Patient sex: M
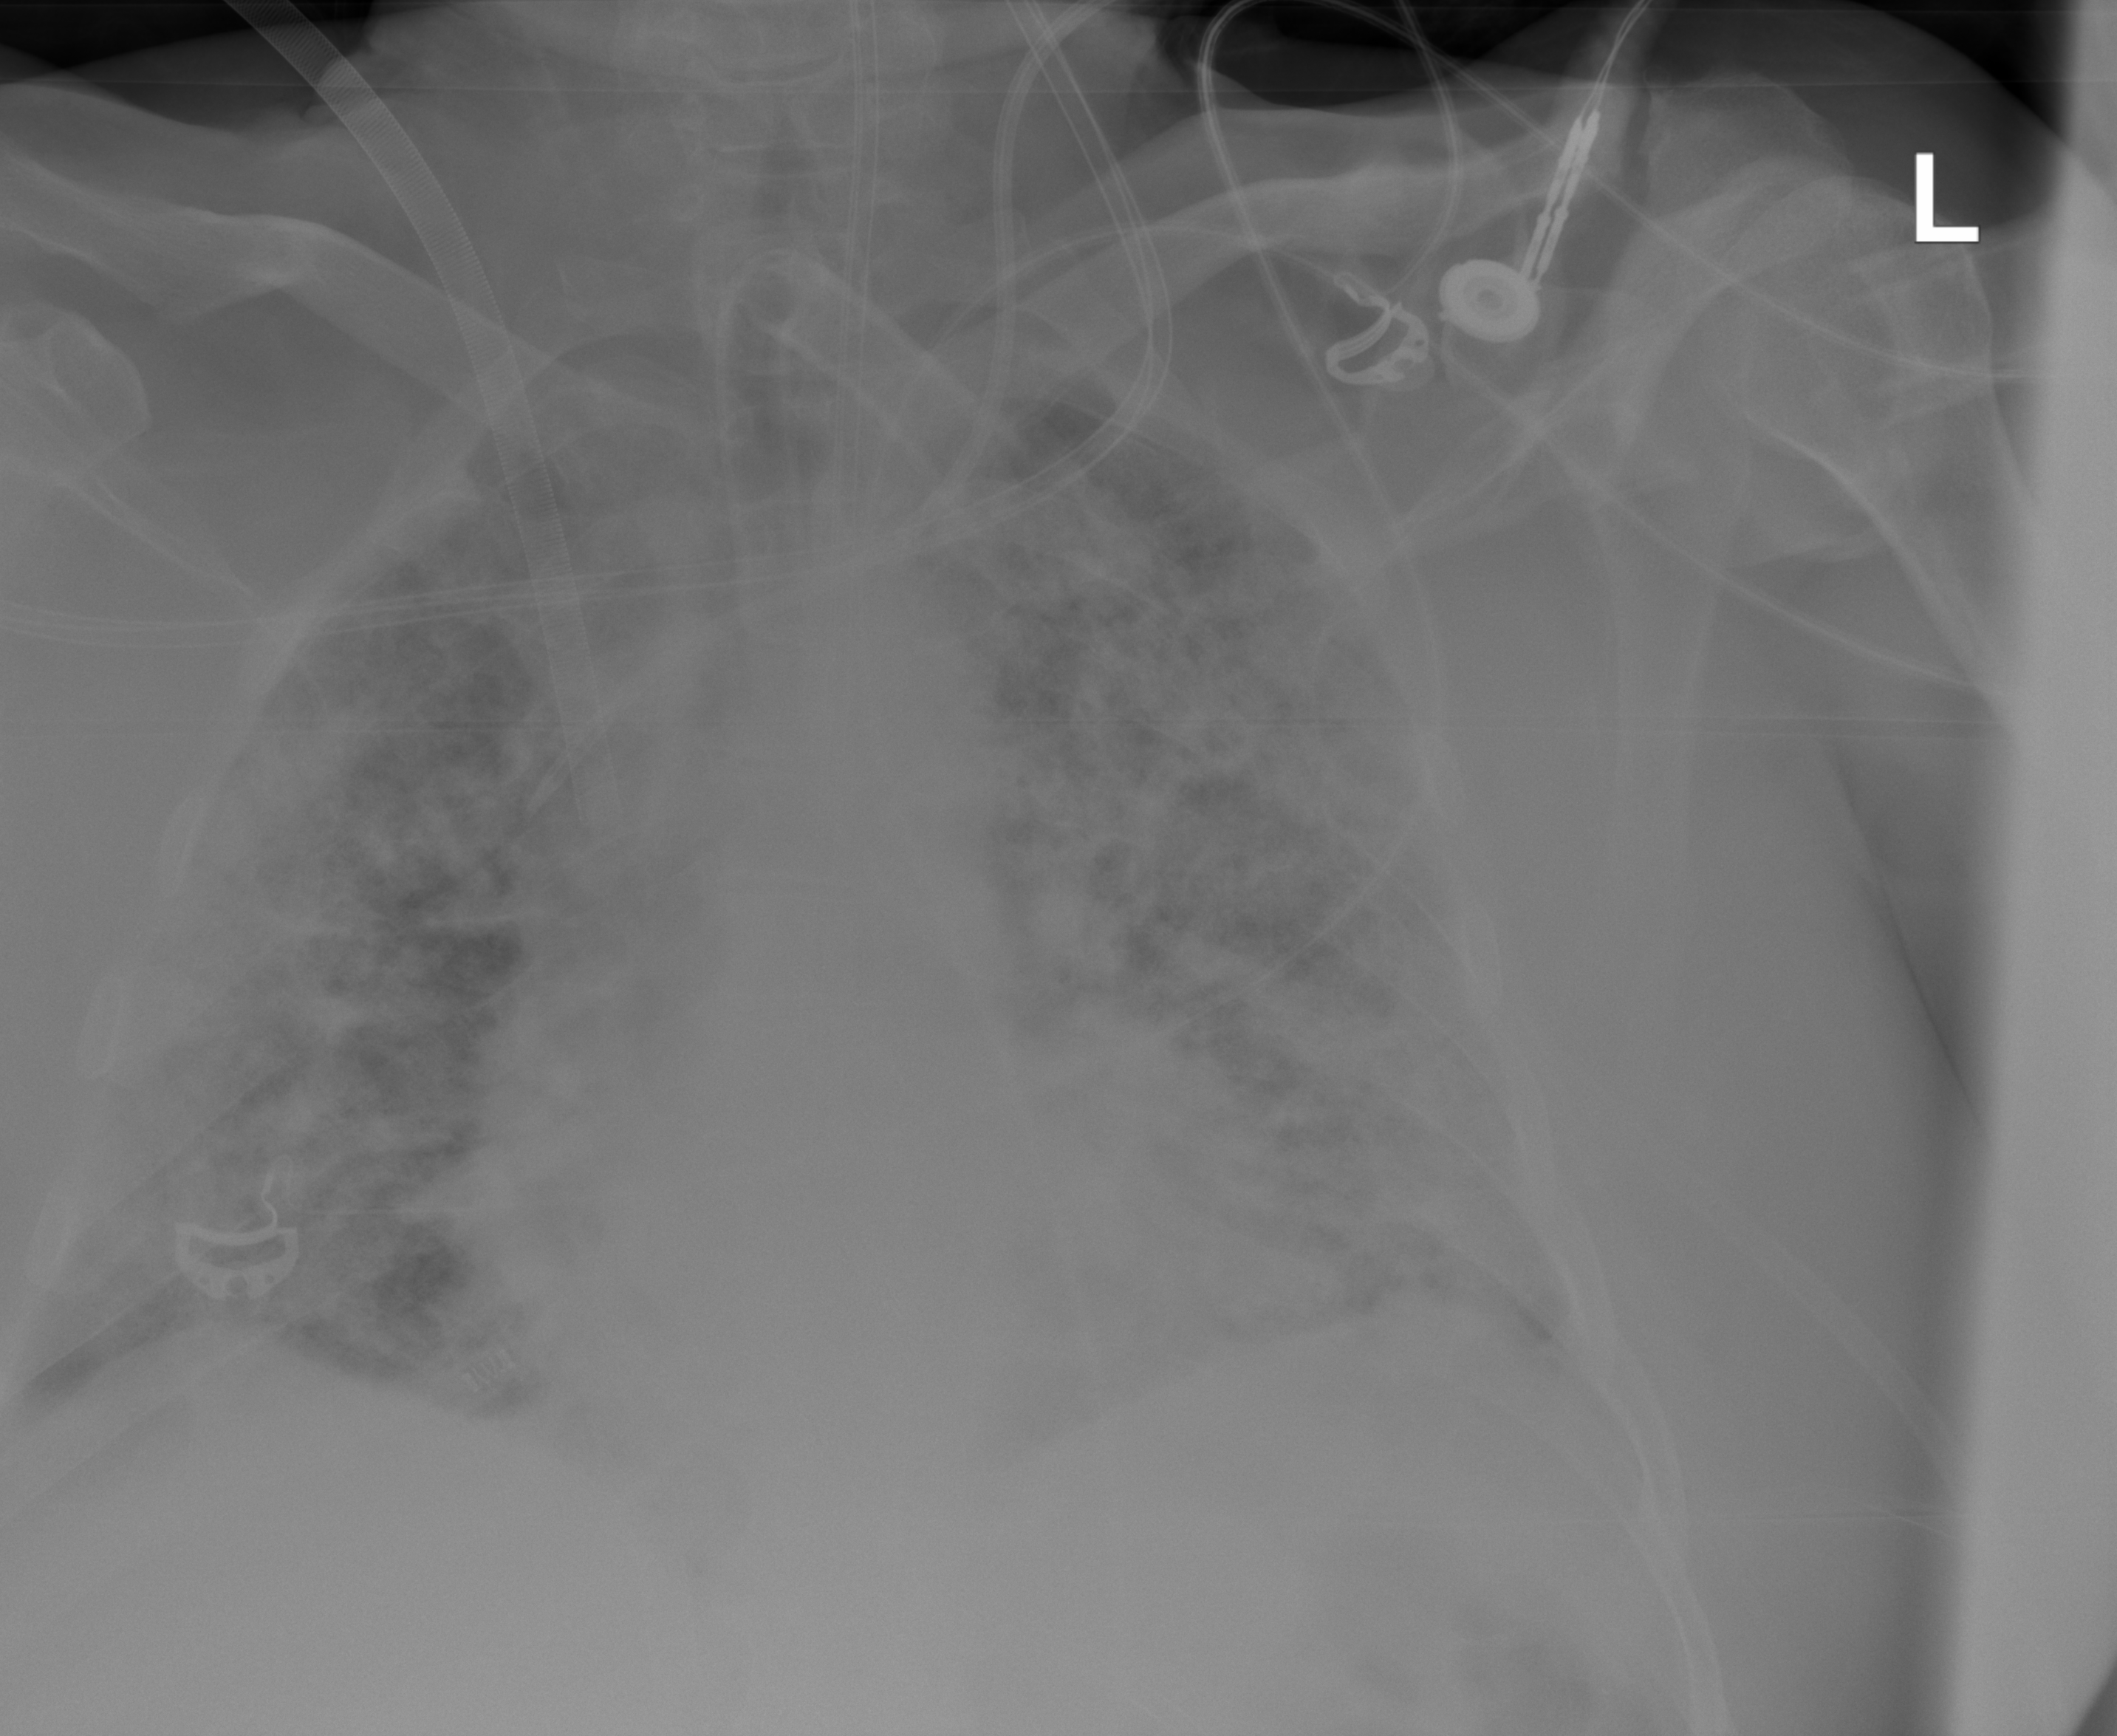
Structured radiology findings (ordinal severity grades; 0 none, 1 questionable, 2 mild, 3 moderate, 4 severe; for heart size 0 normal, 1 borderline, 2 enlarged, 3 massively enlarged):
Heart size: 1
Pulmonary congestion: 2
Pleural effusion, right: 0
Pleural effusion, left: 2
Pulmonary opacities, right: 4
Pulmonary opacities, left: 4
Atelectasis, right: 3
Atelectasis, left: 3